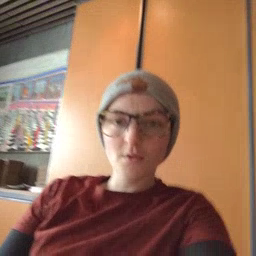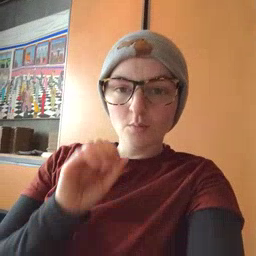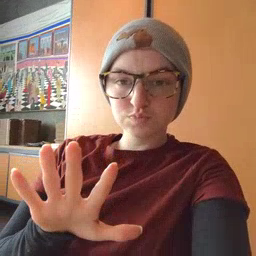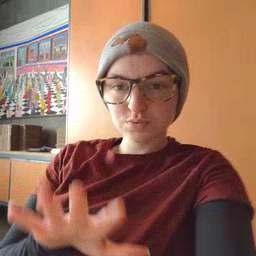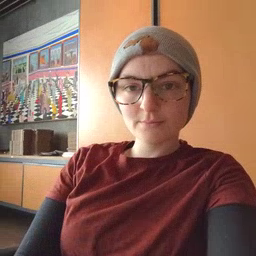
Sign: blow